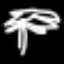
Label: palm tree